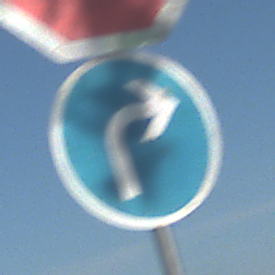
Verkehrszeichen: VorgeschriebeneFahrtrichtungRechts
Zusatzzeichen oben: Stop
Umgebung: Outdoor, Nature
Tageszeit: MorningAfternoon
Wetter: Clear
Licht: Natural
Jahreszeit: Autumn
Kontrast: HighContrast